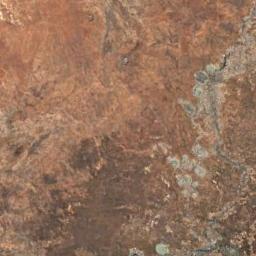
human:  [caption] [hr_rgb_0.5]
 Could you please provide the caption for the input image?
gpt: This is a orange desert with brown gullys .

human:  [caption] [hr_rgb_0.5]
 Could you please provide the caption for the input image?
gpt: The desert has orange soil and some mountains .

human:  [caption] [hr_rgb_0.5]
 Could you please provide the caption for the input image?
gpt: The yellow desert is next to the bare land .

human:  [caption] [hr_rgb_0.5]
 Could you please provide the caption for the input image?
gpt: There are parallel lines in this desert .

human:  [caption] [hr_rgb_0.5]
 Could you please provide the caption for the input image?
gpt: A brown desert covered with bare land and some rocks .